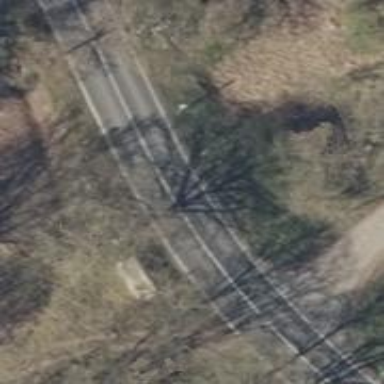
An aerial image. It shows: Secondary road with asphalt surface.